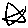
Label: star